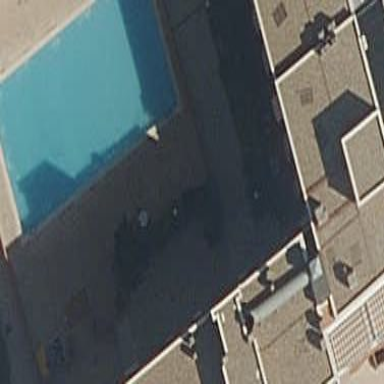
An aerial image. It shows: Swimming pool located in leisure land.